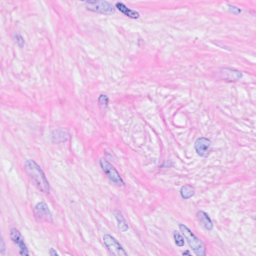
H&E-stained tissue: Breast